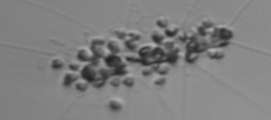
Label: Chaetoceros_didymus_TAG_external_flagellate